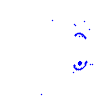
Particle: pion